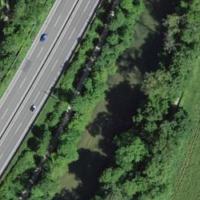
EUNIS habitat code: 57
Species observed at this site:
Arum maculatum